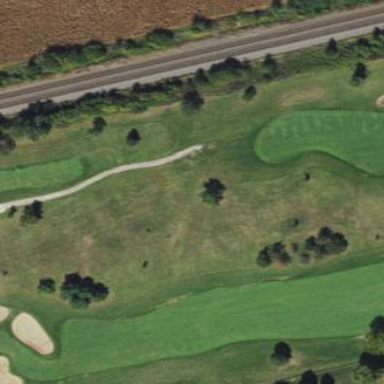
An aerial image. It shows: Rough area on the golf course covered with grassland.